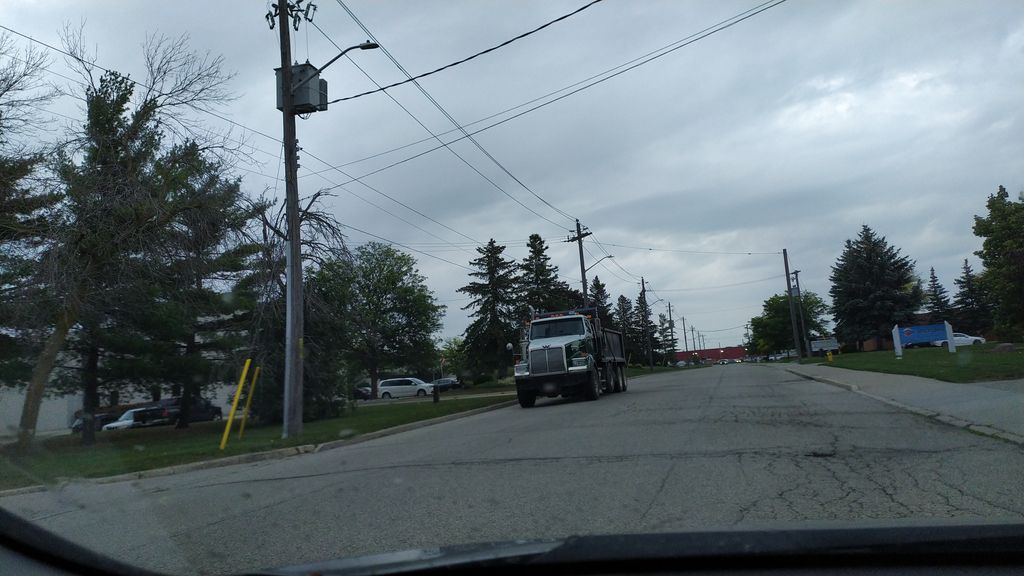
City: kitchener-waterloo